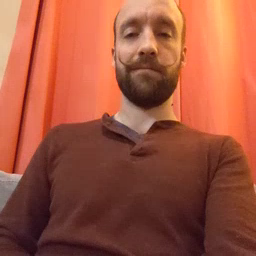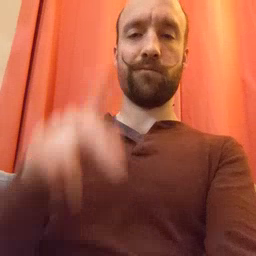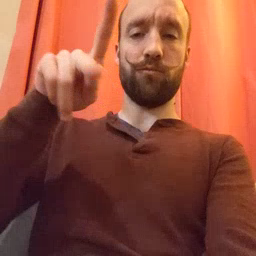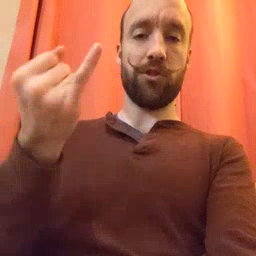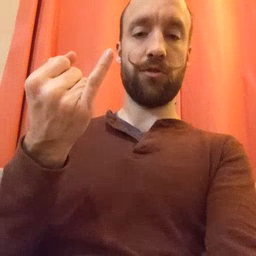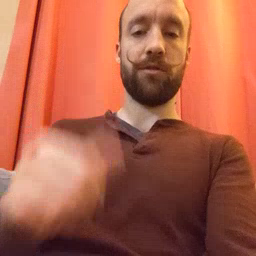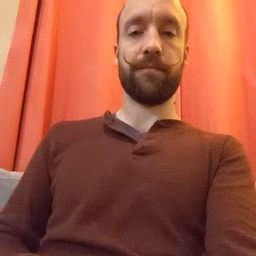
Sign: pajamas